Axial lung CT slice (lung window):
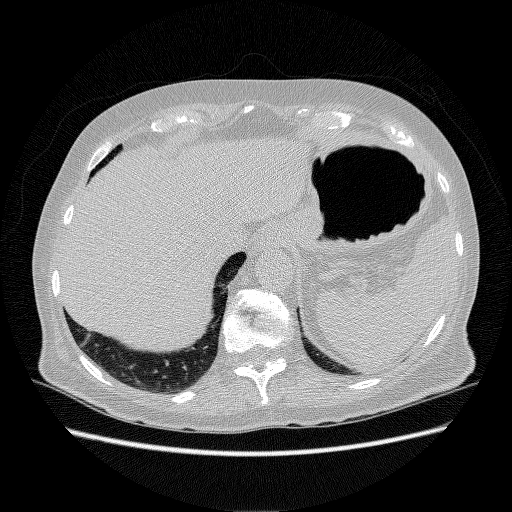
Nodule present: no